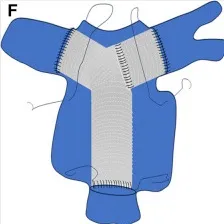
Pulmonary artery vascular management schematic. (D-F) represent schematic illustrations of involvement of the left pulmonary artery, right pulmonary artery, or bilateral pulmonary artery branches, respectively, with subsequent replacement.
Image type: radiology (x_ray)